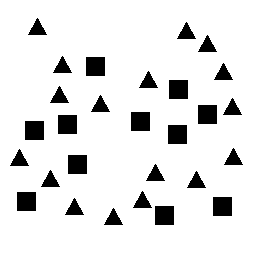
Squares: 11
Triangles: 17
Stars: 0
Total shapes: 28